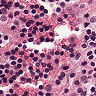
Metastatic tissue present: no